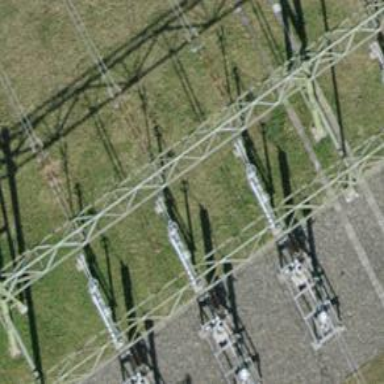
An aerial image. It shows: Insulator used in power systems.